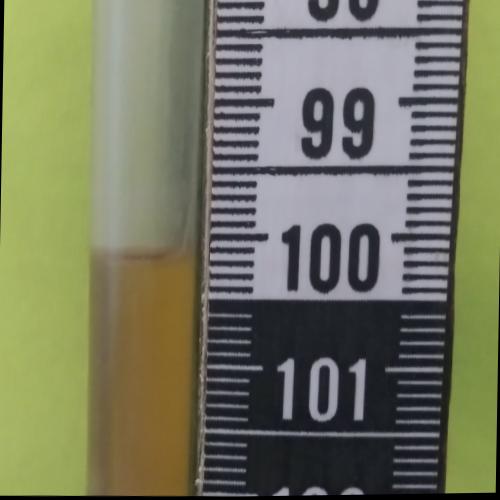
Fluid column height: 100.1 cm